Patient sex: M
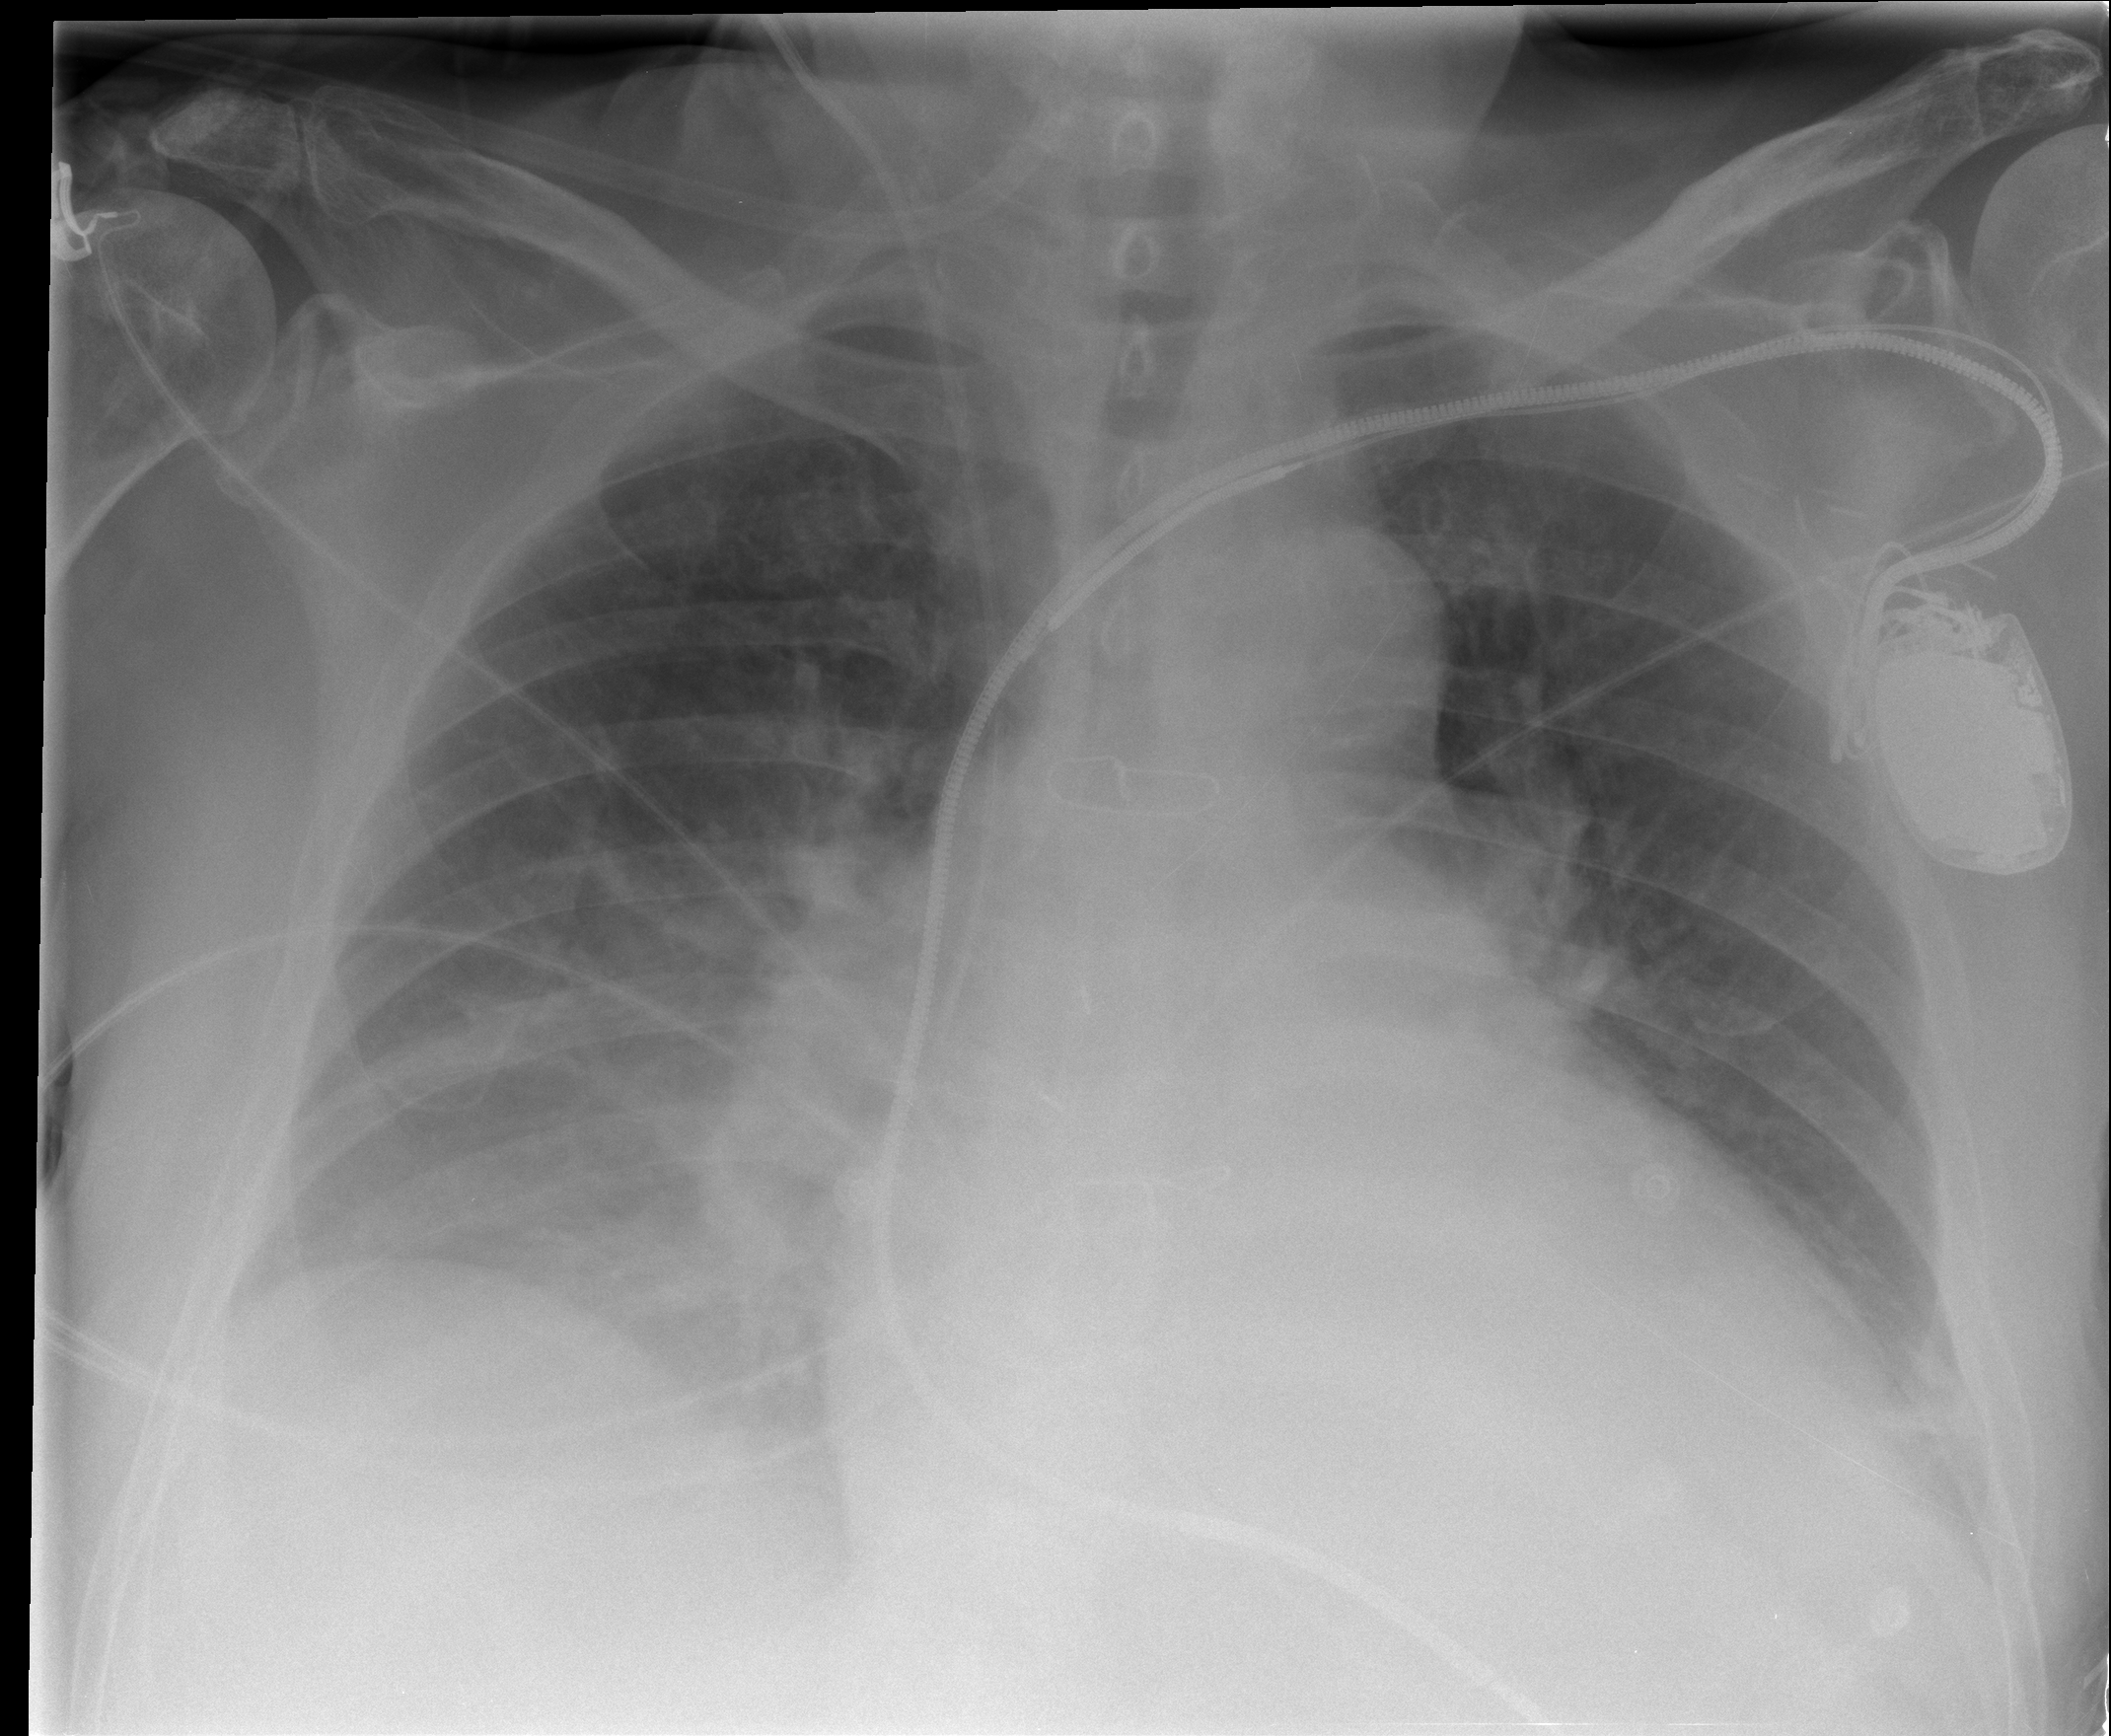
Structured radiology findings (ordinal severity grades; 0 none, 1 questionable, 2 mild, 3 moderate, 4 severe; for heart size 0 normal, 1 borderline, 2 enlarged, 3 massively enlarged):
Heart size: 2
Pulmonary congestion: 2
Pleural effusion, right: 1
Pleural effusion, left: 0
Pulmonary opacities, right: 2
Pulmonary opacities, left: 0
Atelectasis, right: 2
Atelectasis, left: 2